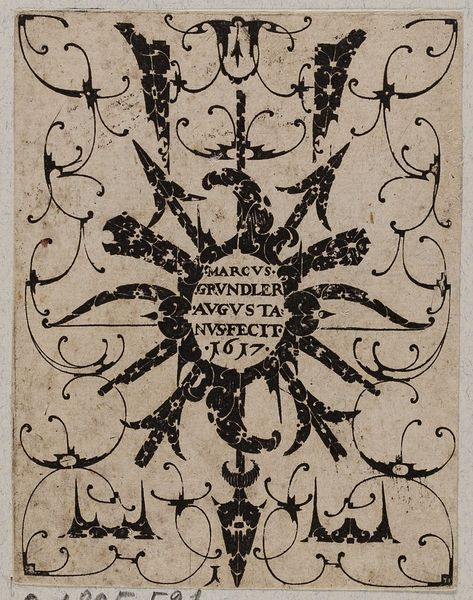
Titel: Zierfläche mit Trophäen
Künstler: Marcus Grundler
Standort: Hamburg
Institution: Museum für Kunst und Gewerbe Hamburg
Schlagwörter: adler, zeichnung, renaissance, grafik, graphik, inschrift, ornamente, striche, fotografie, photographie, druckgraphik, druckgrafik, stich, waffen, verziert, wappen, kupferstich, pfeil, pfeile, zeichnugn, datiert, marcus, reproduktionen, augusta, druckerzeugnisse, 1617, ornamentstich, vorlageblätter, trophäe, schwarzornament, gründler